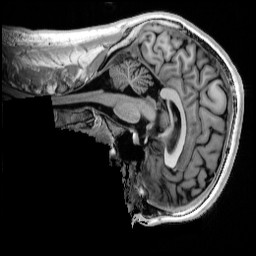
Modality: T1w
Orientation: sagittal
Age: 24
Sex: male
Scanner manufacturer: siemens
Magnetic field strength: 3 T
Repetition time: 4 s
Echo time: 0.00289 s